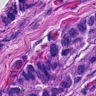
Metastatic tissue present: yes